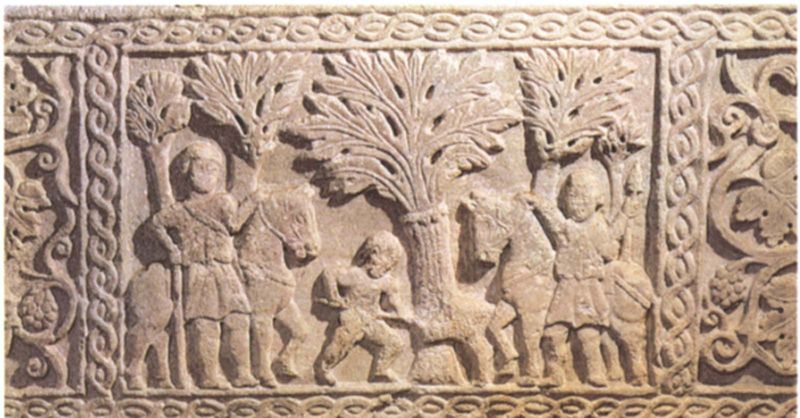
Titel: Sarkophag
Standort: Toulouse, St. Sernin (EU - F)
Institution: Toulouse, Musée des Augustins
Schlagwörter: blätter, laub, bäume, menschen, äste, szene, ornament, rahmen, stein, kirche, kind, personen, pflanzen, borte, renaissance, arbeit, bauern, pferd, pferde, reiter, stock, putto, ranken, trauben, beine, zaumzeug, relief, stab, arbeiter, verzierung, schild, soldat, helm, verziert, fries, mittelalter, palmen, reben, relifef